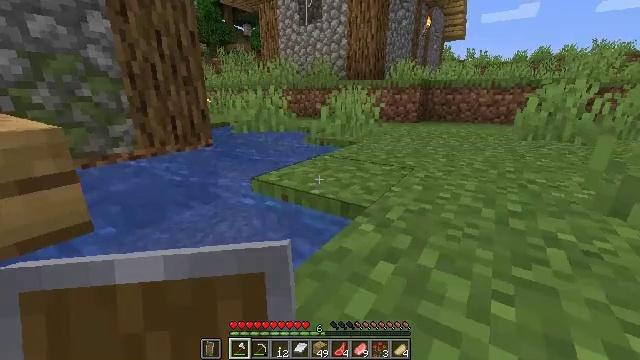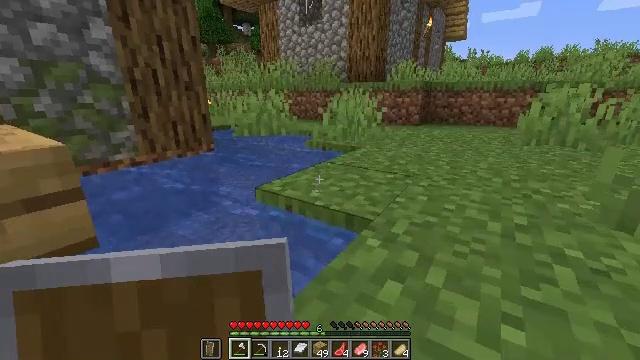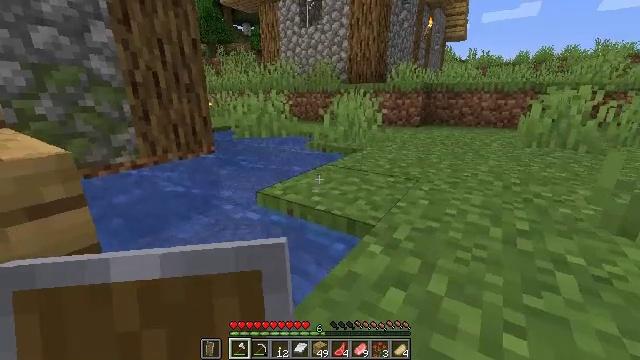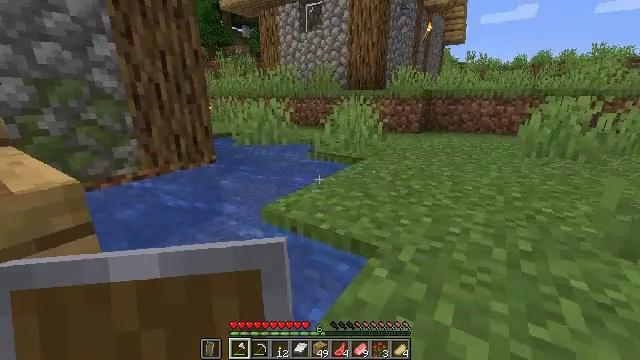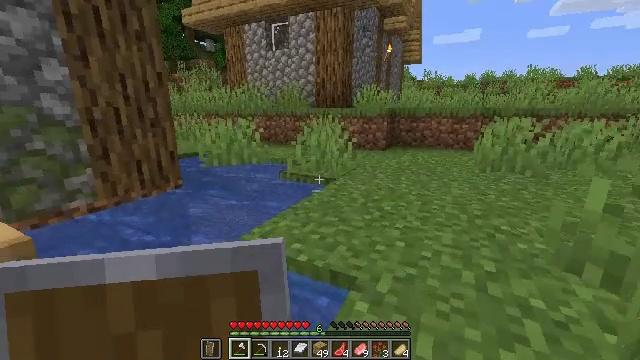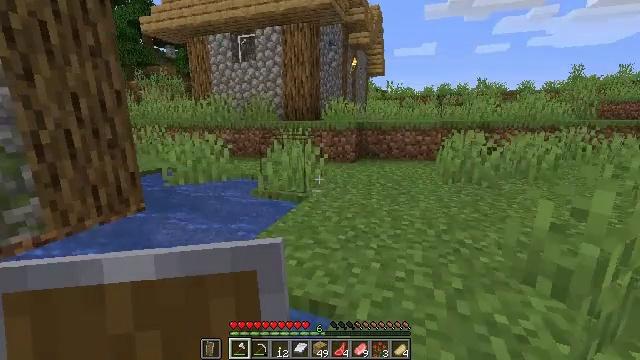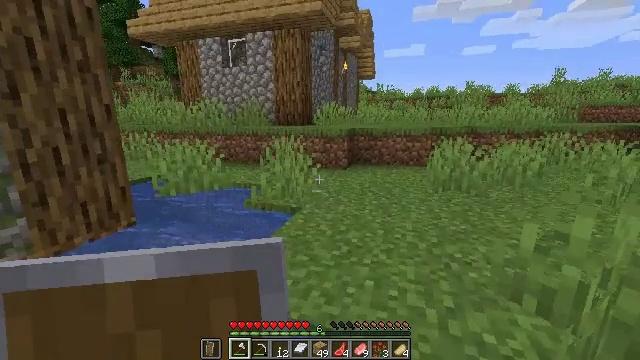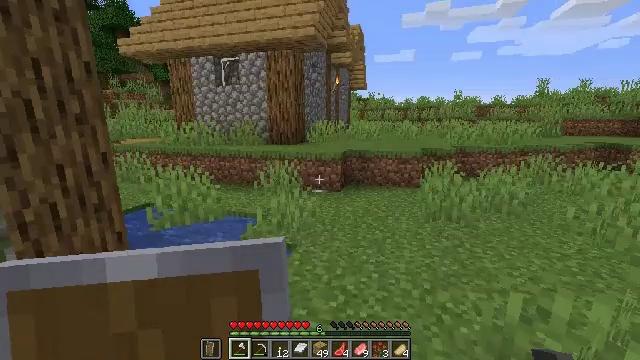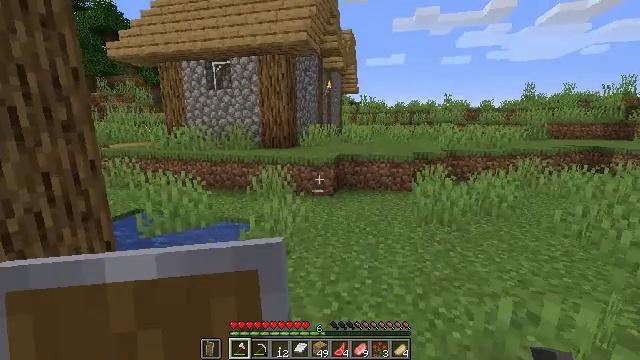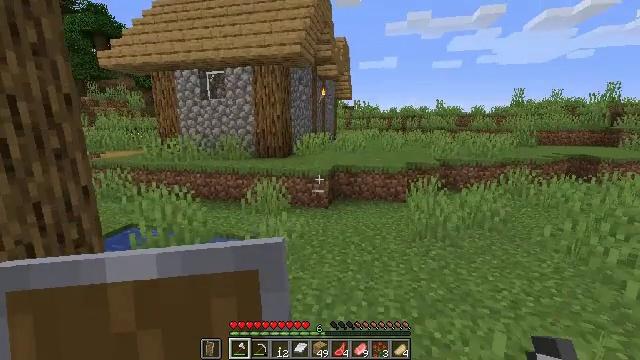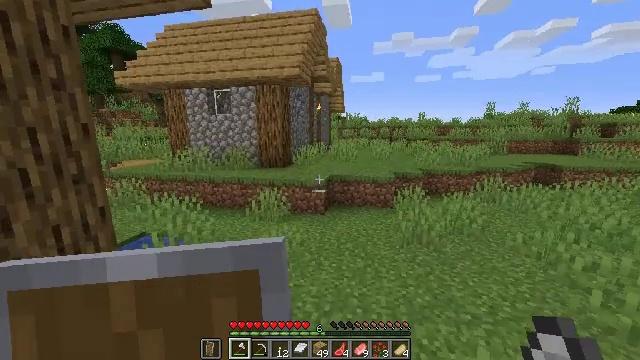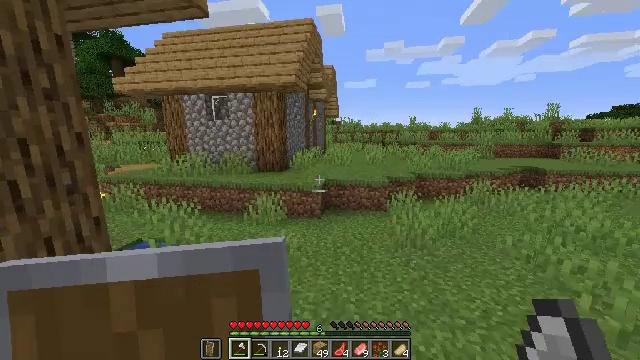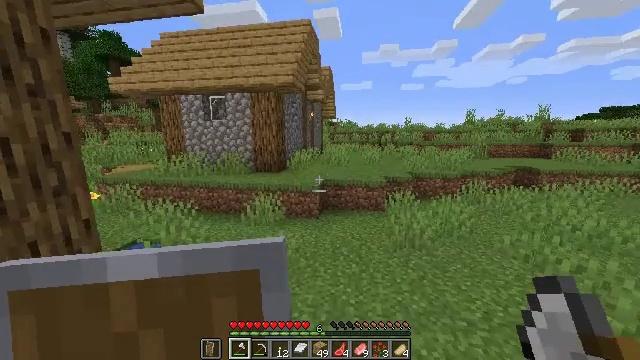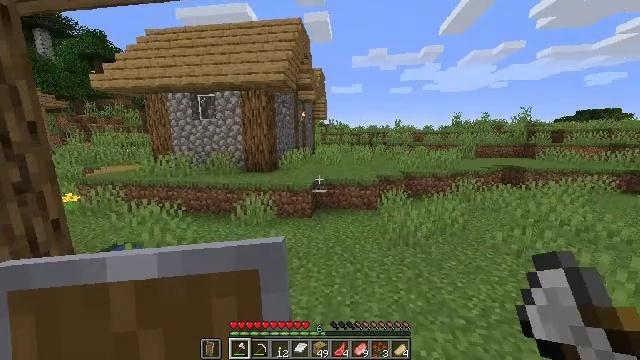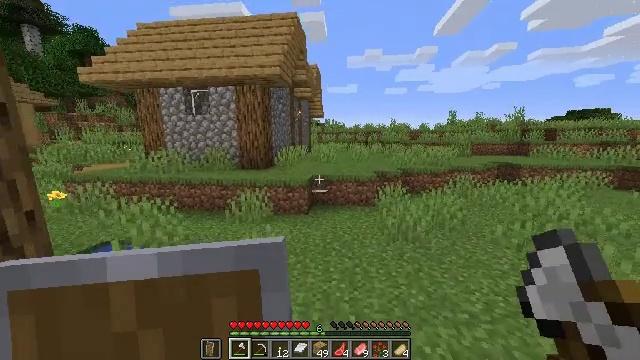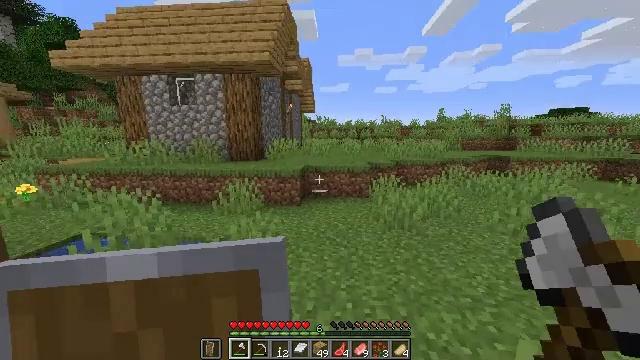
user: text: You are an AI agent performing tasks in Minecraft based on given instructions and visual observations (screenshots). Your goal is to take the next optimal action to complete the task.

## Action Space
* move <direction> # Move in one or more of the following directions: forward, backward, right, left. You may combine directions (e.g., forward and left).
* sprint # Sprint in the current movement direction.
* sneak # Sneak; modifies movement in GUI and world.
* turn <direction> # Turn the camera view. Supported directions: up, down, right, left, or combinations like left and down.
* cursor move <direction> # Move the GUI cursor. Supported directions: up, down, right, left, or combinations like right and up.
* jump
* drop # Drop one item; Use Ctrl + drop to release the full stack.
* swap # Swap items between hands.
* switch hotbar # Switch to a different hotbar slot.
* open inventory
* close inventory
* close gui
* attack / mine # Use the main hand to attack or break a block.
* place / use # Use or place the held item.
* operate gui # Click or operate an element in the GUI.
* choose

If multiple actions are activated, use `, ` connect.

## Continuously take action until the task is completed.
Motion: motion action
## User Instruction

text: Break the barrel to collect it.
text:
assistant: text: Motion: move forward, sprint, jump
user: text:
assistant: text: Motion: move forward, sprint, jump
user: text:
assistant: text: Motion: move forward, sprint, jump
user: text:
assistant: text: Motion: move forward, sprint, turn right and up, jump
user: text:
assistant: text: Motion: move forward, sprint, turn right and up, jump
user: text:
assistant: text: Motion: move forward, sprint, turn right, jump
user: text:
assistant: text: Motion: move forward, sprint, turn right, jump
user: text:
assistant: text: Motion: move forward, sprint, turn right, jump
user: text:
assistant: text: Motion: move forward, sprint, turn right, jump
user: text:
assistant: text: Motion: move forward, sprint, turn right, jump
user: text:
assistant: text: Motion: move forward, sprint, turn right, jump
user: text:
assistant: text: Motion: move forward, sprint, jump
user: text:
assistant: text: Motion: move forward, sprint, turn right, jump
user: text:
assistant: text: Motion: move forward, sprint, turn right, jump
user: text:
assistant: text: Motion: move forward, sprint, turn right, jump
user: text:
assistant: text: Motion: move forward, sprint, turn right, jump
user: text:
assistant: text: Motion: move forward, sprint, turn right, jump
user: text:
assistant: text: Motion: move forward, sprint, turn right, jump
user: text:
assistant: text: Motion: move forward, sprint, turn right, jump
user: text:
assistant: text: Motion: move forward, sprint, turn right, jump
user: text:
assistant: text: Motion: move forward, sprint, turn right, jump
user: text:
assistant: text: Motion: move forward, sprint, jump
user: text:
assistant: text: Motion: move forward, sprint, jump
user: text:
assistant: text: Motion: move forward, sprint, jump
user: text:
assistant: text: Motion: move forward, sprint, jump
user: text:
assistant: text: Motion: move forward, sprint
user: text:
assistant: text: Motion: move forward, sprint, turn left and up
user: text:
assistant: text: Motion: move forward, sprint, turn left
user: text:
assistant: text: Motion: move forward, sprint, turn left
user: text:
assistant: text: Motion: move forward, sprint, turn left, jump